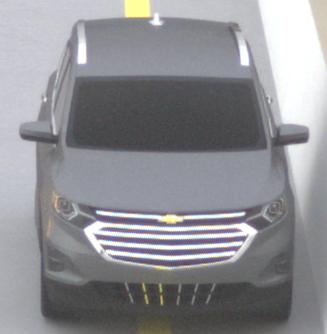
Make: Chevrolet
Model: Equinox
Detailed model: Gen. 2
Model produced from: 2015
Model produced until: 2017
Doors: 5
Color: gray
Road condition: dry road
Daytime: sunrise or sunset
Contrast: low contrast